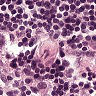
Metastatic tissue present: no